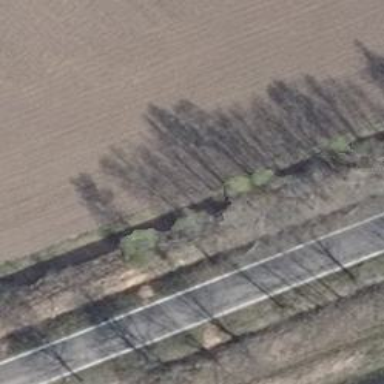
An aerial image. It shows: Row of trees in natural setting.